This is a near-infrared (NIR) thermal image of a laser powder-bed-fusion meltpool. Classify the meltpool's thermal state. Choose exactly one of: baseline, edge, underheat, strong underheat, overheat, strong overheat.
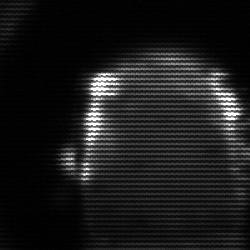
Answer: baseline